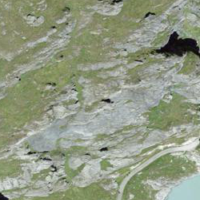
EUNIS habitat code: 26
Species observed at this site:
Lysandra coridon
Sempervivum montanum
Anthyllis vulneraria
Erebia aethiops
Pyrrhocorax graculus
Prunella collaris